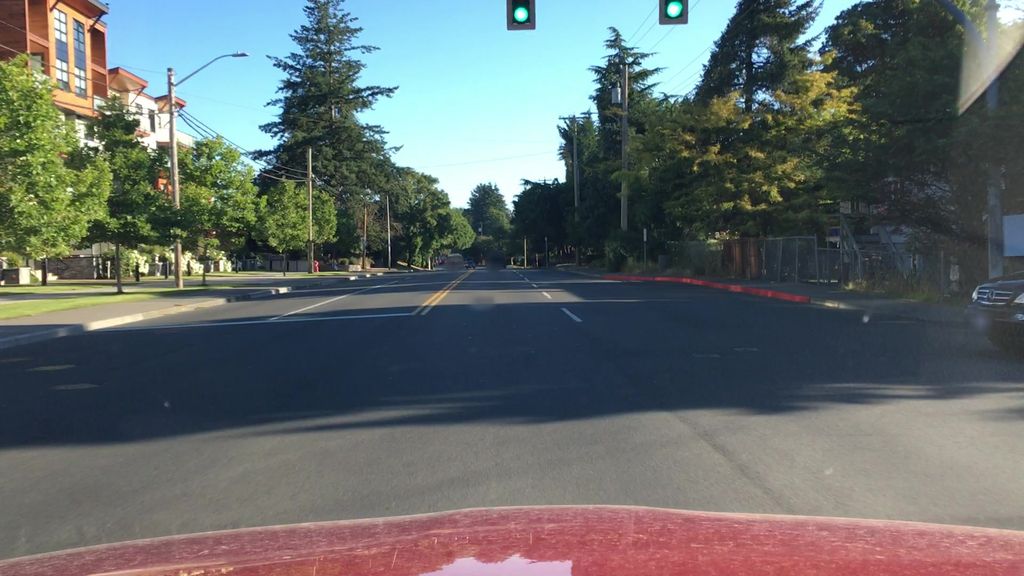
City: victoria